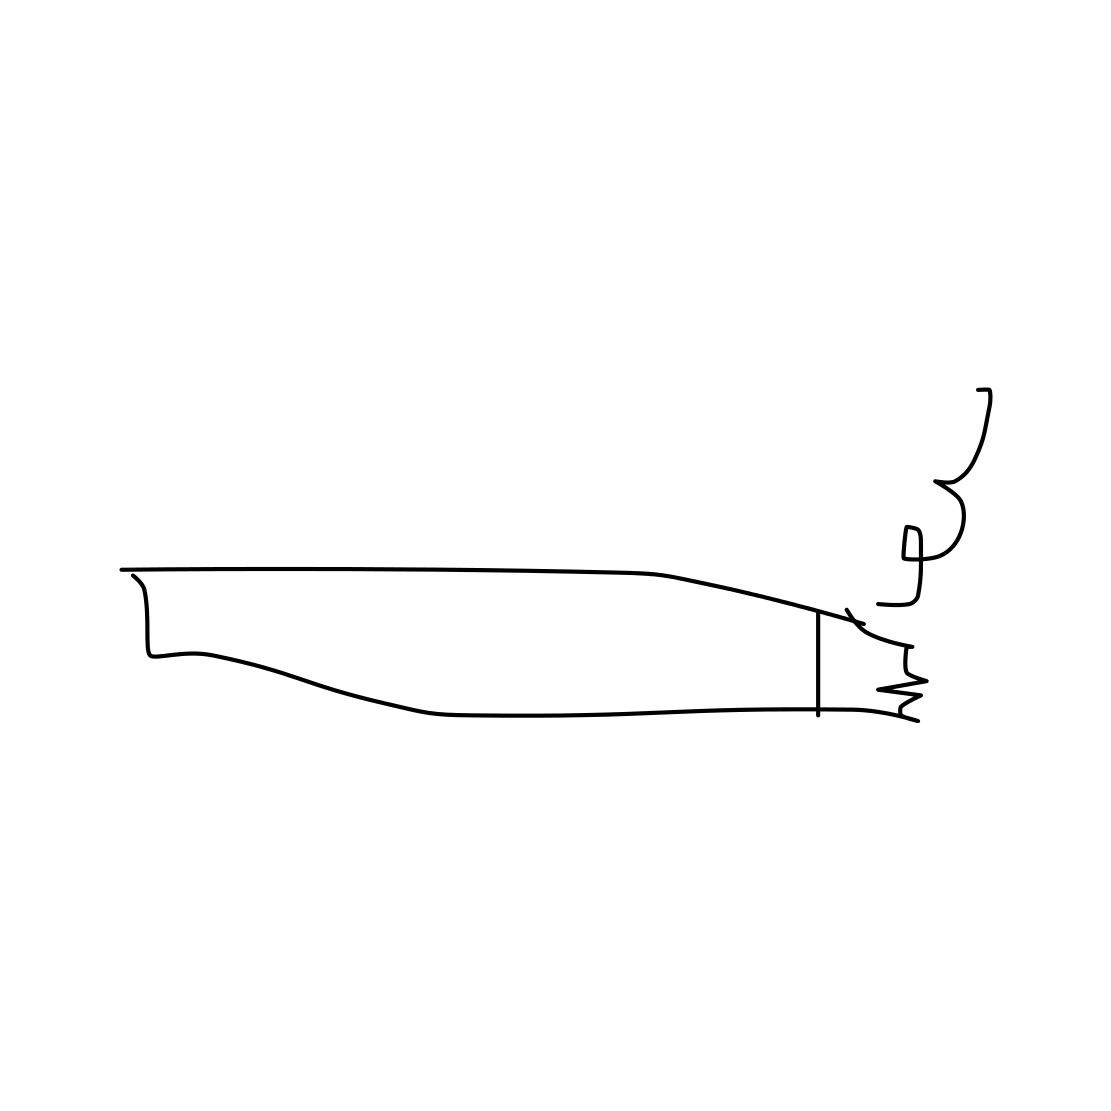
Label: cigarette